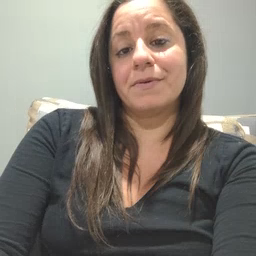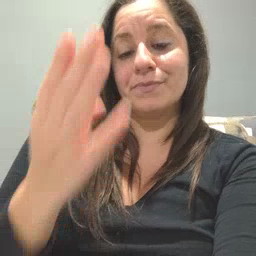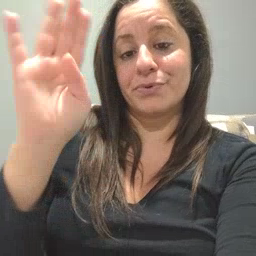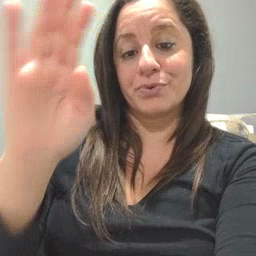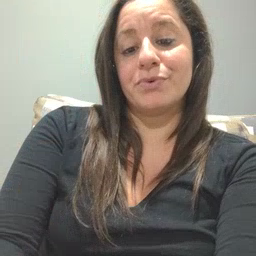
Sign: blue